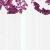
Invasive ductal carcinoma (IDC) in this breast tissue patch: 0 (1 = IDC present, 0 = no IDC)